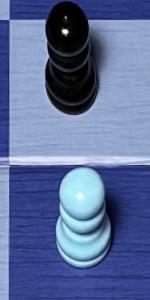
Label: Pawn_White